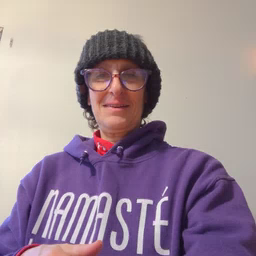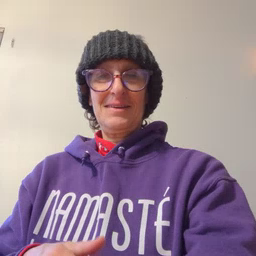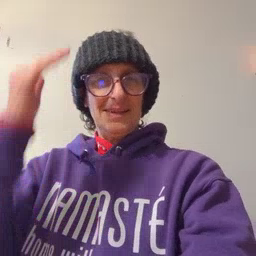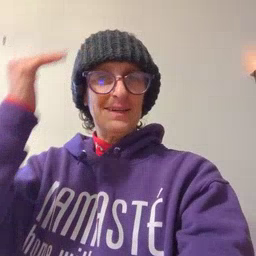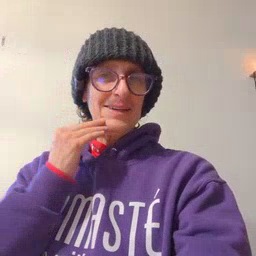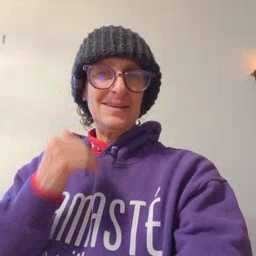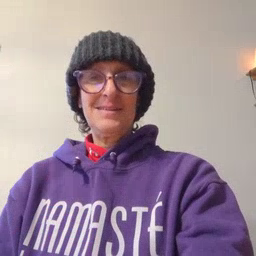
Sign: head